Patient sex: M
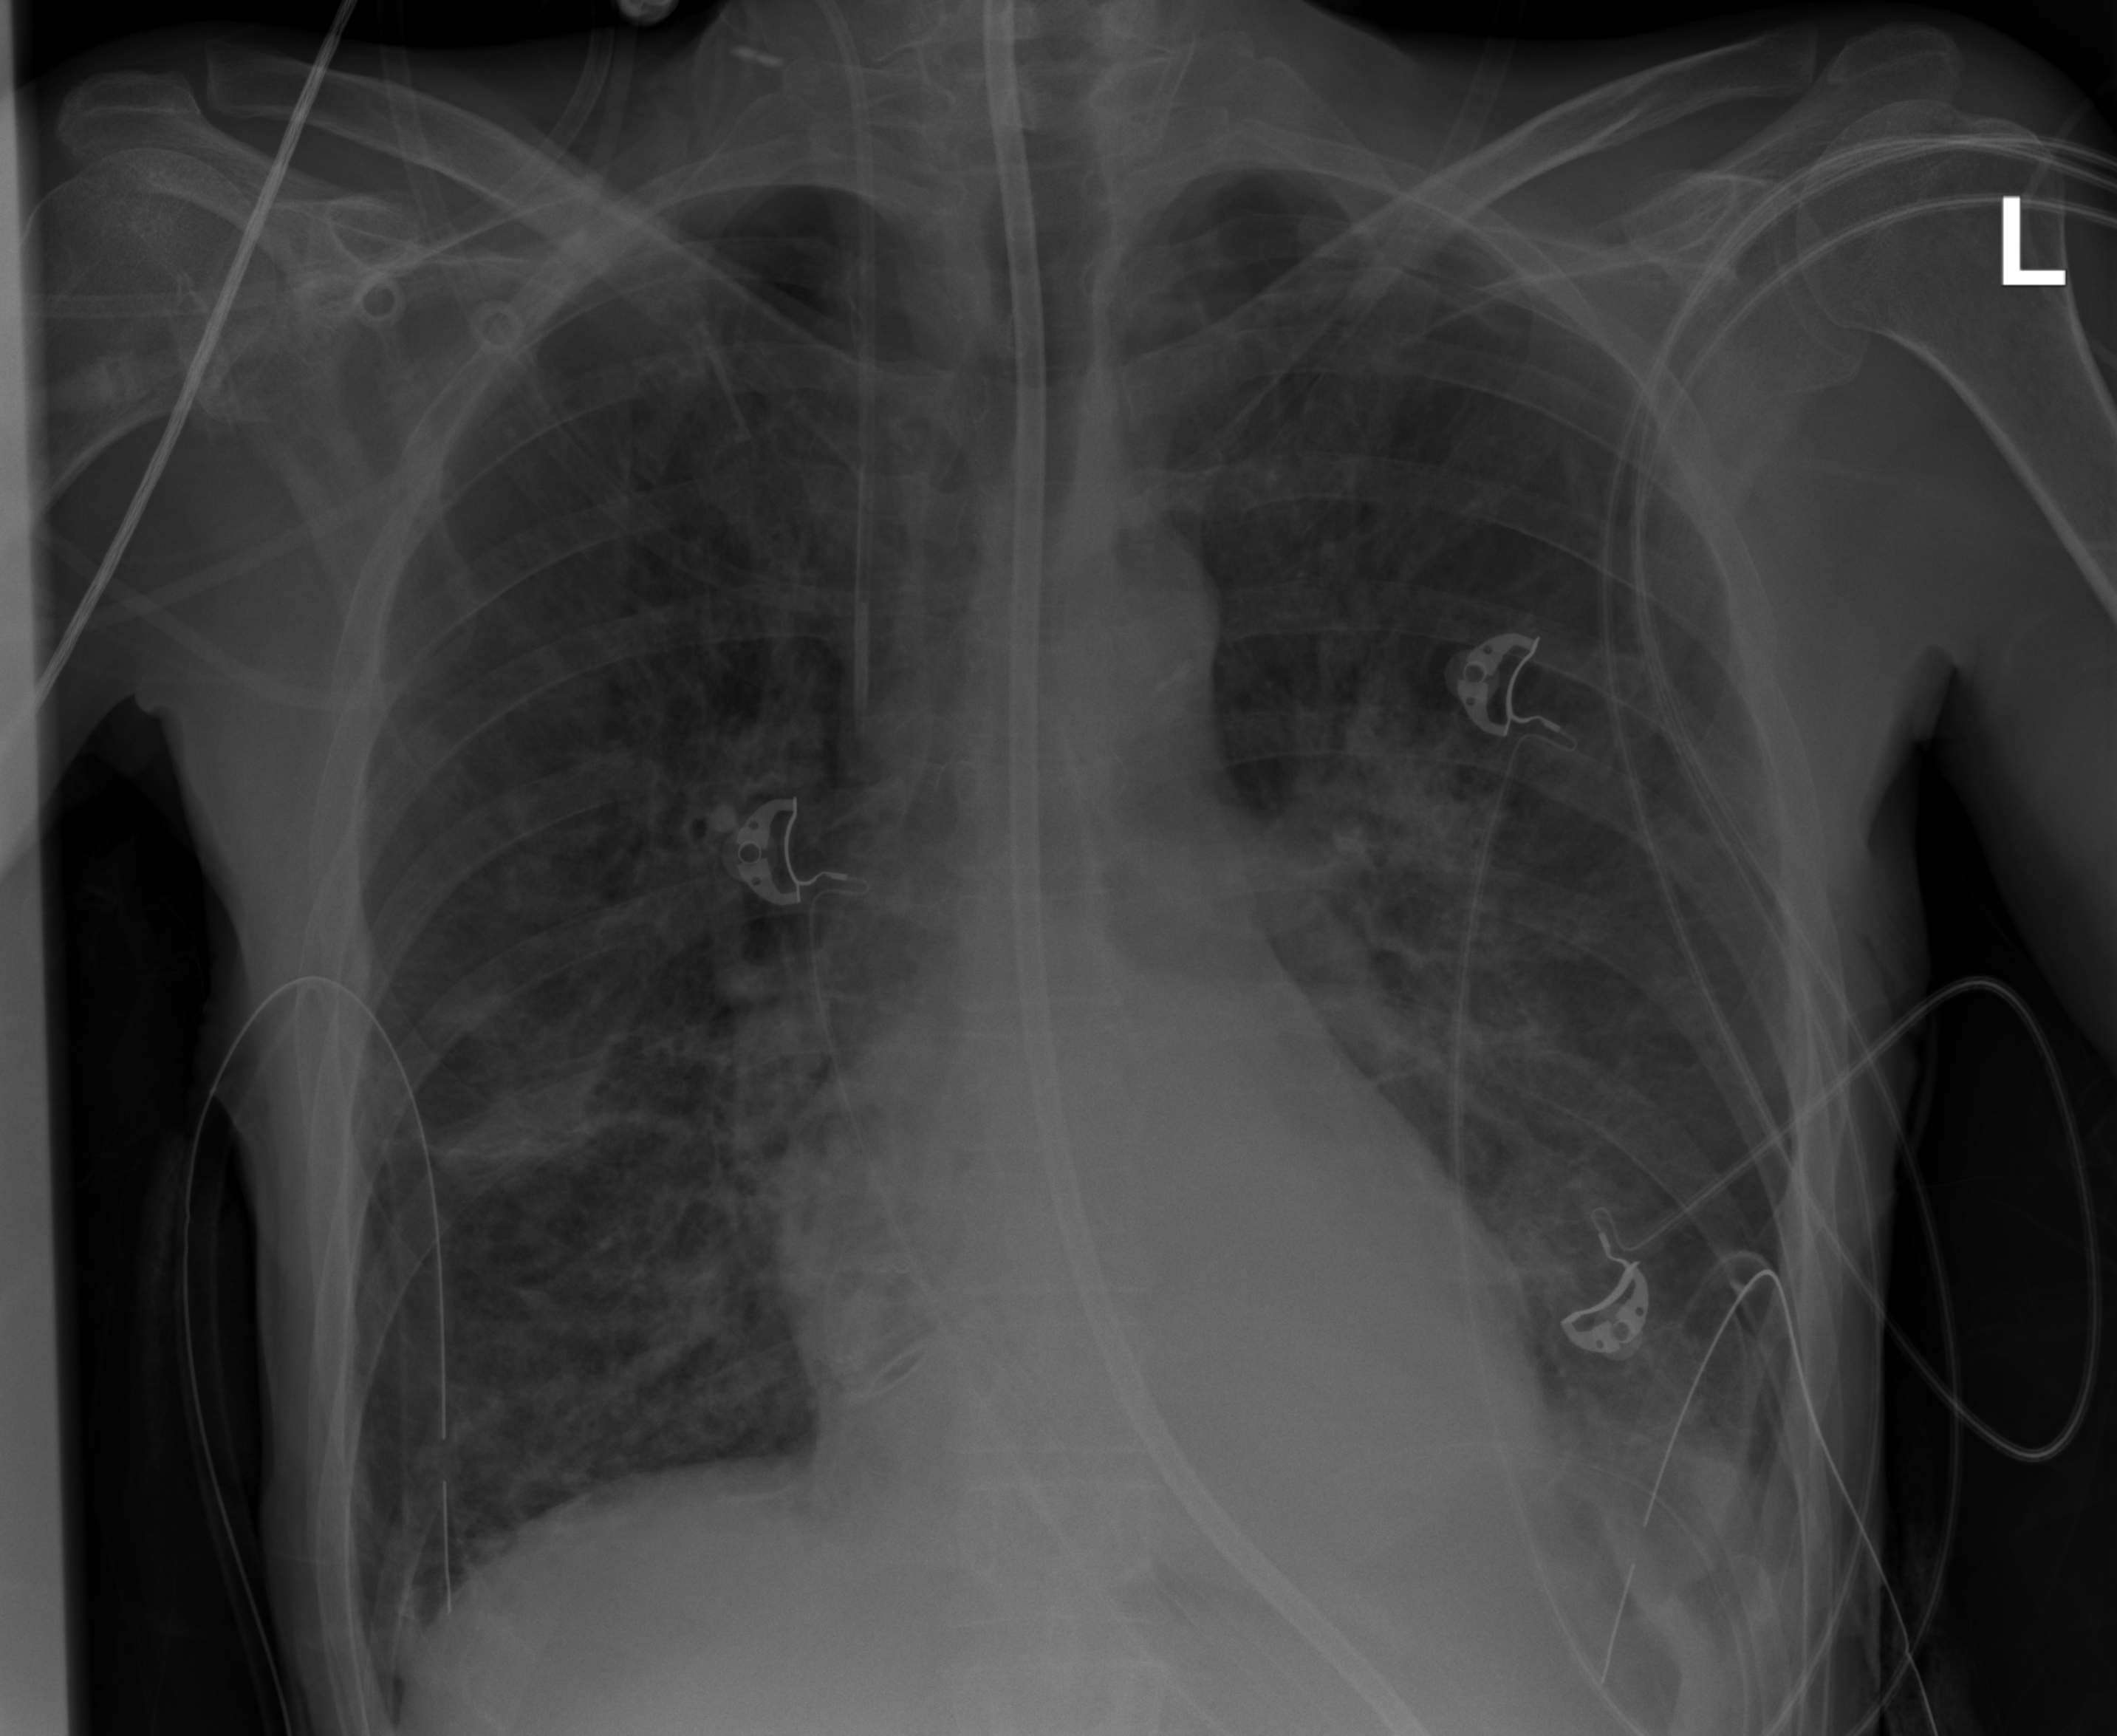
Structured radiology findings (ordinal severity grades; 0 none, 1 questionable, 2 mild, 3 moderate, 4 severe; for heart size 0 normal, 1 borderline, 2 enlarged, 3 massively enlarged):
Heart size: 0
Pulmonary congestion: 0
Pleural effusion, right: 2
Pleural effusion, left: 2
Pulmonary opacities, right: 2
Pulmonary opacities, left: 2
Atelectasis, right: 2
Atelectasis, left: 2